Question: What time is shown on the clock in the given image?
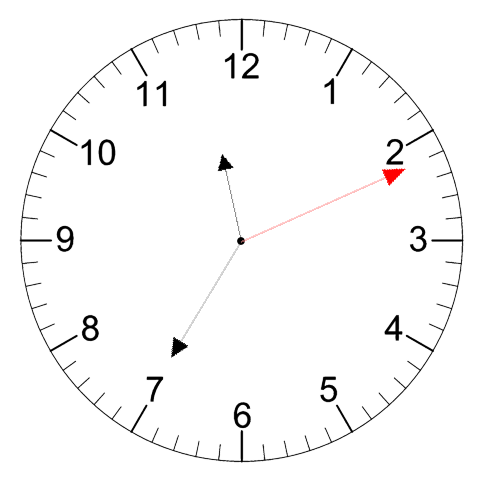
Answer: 11:35:11